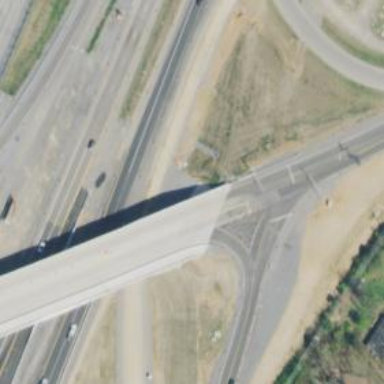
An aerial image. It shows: Secondary road with bridge.